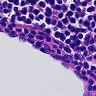
Metastatic tissue present: no